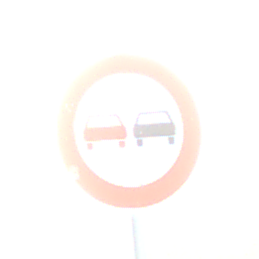
Verkehrszeichen: Ueberholverbot
Umgebung: Outdoor, Suburban
Tageszeit: SunriseSunset
Wetter: PartlyCloudy
Licht: Natural
Jahreszeit: NotSpecified
Kontrast: HighContrast